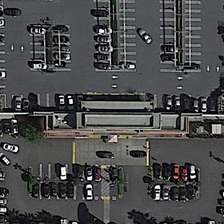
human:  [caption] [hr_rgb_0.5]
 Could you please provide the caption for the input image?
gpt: a long building stands seperating these two parking lot apart .

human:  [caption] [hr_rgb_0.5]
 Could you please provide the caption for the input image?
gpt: there are more cars parking on one side of the long square building than on the other .

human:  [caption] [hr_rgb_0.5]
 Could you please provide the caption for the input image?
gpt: two parking lots next to each other have white and dark cars .

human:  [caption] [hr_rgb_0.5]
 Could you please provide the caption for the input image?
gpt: there are more cars parking on one side of the long square building than on the other .

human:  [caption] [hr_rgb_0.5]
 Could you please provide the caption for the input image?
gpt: some cars are parked in a parking lot with a building .